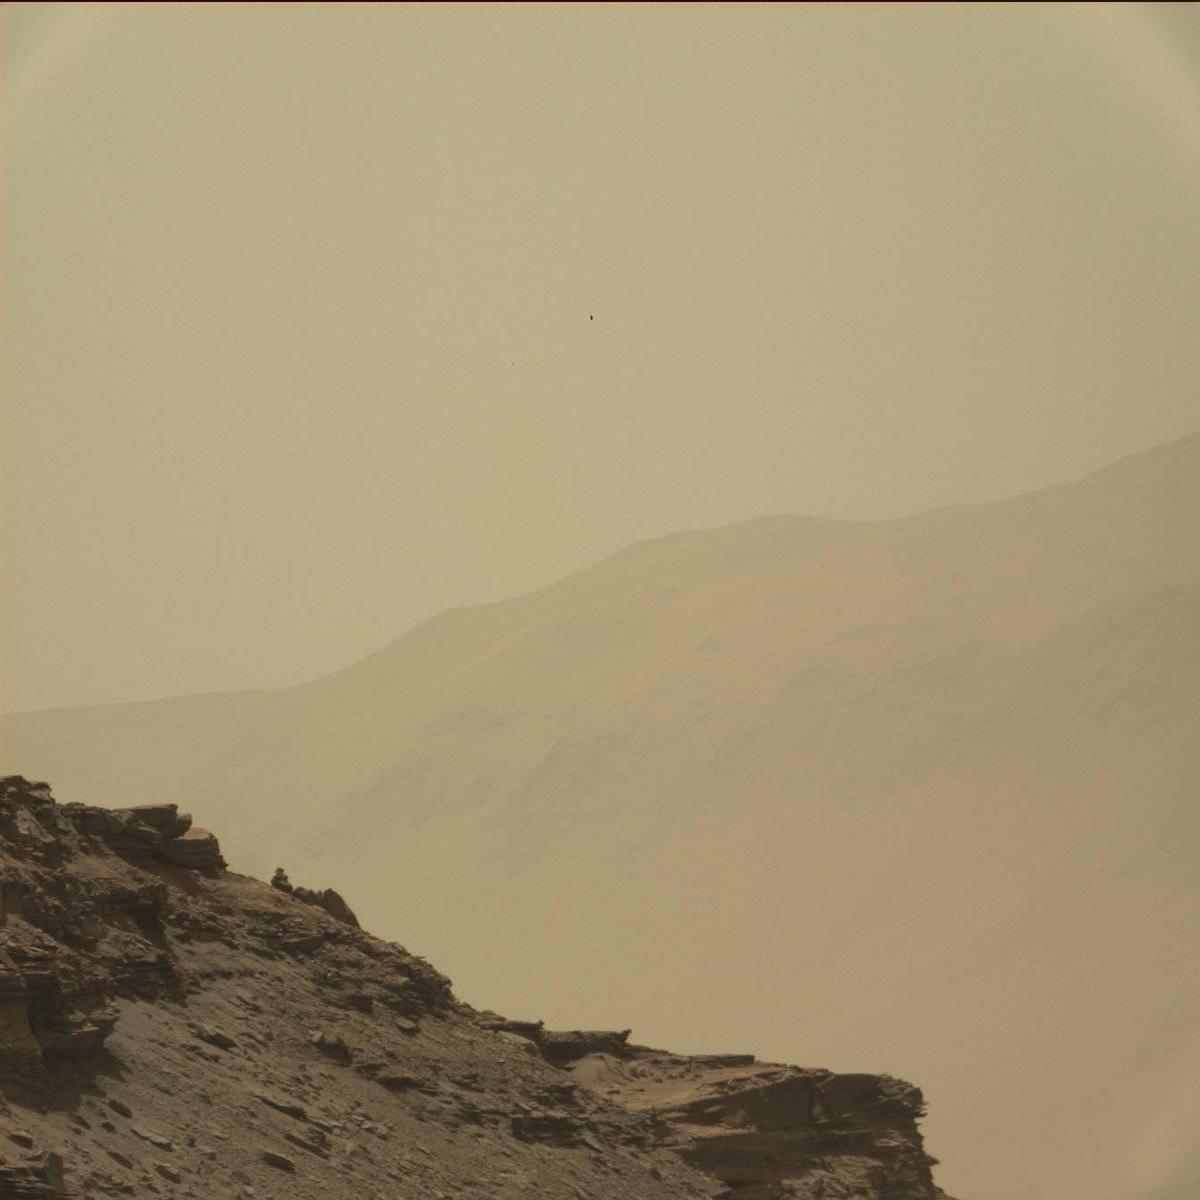
Terrain classes present: Bedrock, Ridge, Sand / Soil, Sky